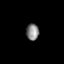
Tissue: prostate
Cell type: Myeloid cells
Senescence score: 0.6887
Nuclear area (px): 206
Mean DAPI intensity: 132.583